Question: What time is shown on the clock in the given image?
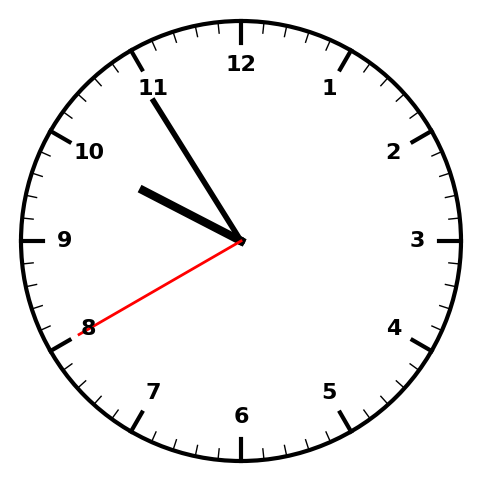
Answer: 09:54:40